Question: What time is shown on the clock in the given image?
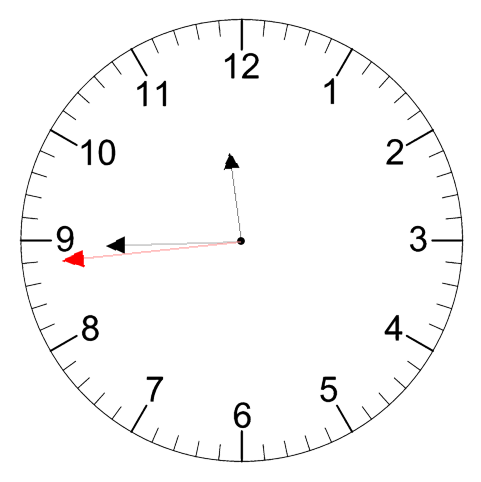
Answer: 11:44:44